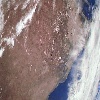
Label: land